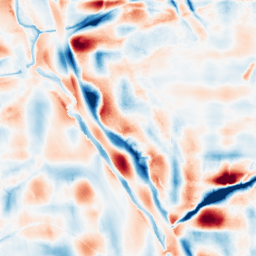
Category: wavelet
Decomposition family: wavelet_dwt
Decomposition parameters: wavelet: sym4
level: 5
Upsampling method: cubic_catmull_rom
Upsampling parameters: scale: 4
Upsampling scale: 4